Field crop: maize
Growth stage: 2
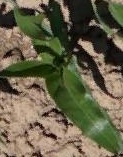
Species: maize